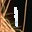
Label: 1